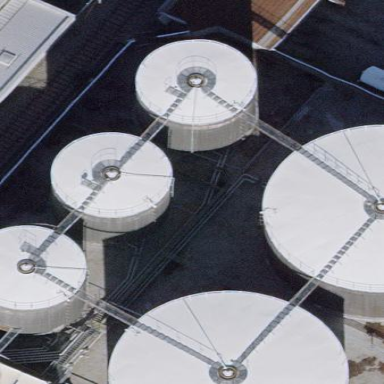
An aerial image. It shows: Silo.